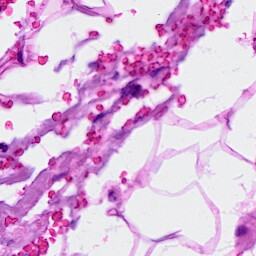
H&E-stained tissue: Breast